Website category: university
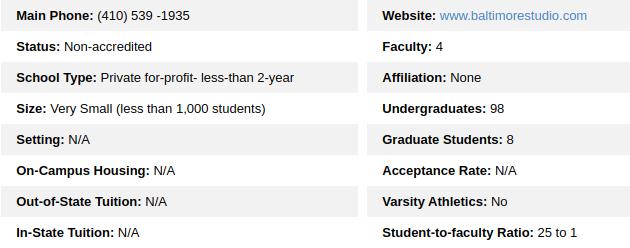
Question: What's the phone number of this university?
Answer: (410) 539 -1935

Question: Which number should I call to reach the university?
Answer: (410) 539 -1935

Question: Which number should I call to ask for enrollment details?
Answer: (410) 539 -1935

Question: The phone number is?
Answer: (410) 539 -1935

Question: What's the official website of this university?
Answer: www.baltimorestudio.com

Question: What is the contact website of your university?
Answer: www.baltimorestudio.com

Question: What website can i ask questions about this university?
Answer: www.baltimorestudio.com

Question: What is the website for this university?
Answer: www.baltimorestudio.com

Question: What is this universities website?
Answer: www.baltimorestudio.com

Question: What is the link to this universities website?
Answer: www.baltimorestudio.com

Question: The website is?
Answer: www.baltimorestudio.com

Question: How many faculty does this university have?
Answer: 4

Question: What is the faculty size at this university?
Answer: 4

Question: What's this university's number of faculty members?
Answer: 4

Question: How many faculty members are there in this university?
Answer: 4

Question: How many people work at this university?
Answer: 4

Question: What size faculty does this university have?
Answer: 4

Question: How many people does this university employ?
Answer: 4

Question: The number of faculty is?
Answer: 4

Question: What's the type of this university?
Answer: Private for-profit- less-than 2-year

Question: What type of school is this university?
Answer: Private for-profit- less-than 2-year

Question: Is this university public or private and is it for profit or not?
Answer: Private for-profit- less-than 2-year

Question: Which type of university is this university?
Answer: Private for-profit- less-than 2-year

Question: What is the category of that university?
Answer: Private for-profit- less-than 2-year

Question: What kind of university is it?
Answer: Private for-profit- less-than 2-year

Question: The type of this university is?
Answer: Private for-profit- less-than 2-year

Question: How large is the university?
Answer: Very Small (less than 1,000 students)

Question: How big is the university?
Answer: Very Small (less than 1,000 students)

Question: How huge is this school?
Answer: Very Small (less than 1,000 students)

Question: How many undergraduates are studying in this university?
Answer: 98

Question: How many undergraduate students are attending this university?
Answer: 98

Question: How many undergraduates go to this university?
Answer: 98

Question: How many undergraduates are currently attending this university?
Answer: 98

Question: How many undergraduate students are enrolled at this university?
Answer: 98

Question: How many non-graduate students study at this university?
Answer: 98

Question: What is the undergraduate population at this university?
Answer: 98

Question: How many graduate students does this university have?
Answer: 8

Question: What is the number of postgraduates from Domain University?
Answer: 8

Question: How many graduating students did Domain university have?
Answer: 8

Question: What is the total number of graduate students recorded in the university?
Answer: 8

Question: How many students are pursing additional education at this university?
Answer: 8

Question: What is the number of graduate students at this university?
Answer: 8

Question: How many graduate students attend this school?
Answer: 8

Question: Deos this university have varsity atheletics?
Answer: No

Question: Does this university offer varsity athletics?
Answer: No

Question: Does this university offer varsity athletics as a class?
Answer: No

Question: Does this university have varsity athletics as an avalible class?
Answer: No

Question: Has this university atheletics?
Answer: No

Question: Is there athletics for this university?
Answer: No

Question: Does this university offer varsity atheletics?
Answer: No

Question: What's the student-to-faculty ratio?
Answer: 25 to 1

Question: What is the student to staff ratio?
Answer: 25 to 1

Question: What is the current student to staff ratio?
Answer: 25 to 1

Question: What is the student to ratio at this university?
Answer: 25 to 1

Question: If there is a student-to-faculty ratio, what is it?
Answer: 25 to 1

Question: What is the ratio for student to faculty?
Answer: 25 to 1

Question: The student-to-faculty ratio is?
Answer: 25 to 1